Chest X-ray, AP view. Patient: 35 years old, sex M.
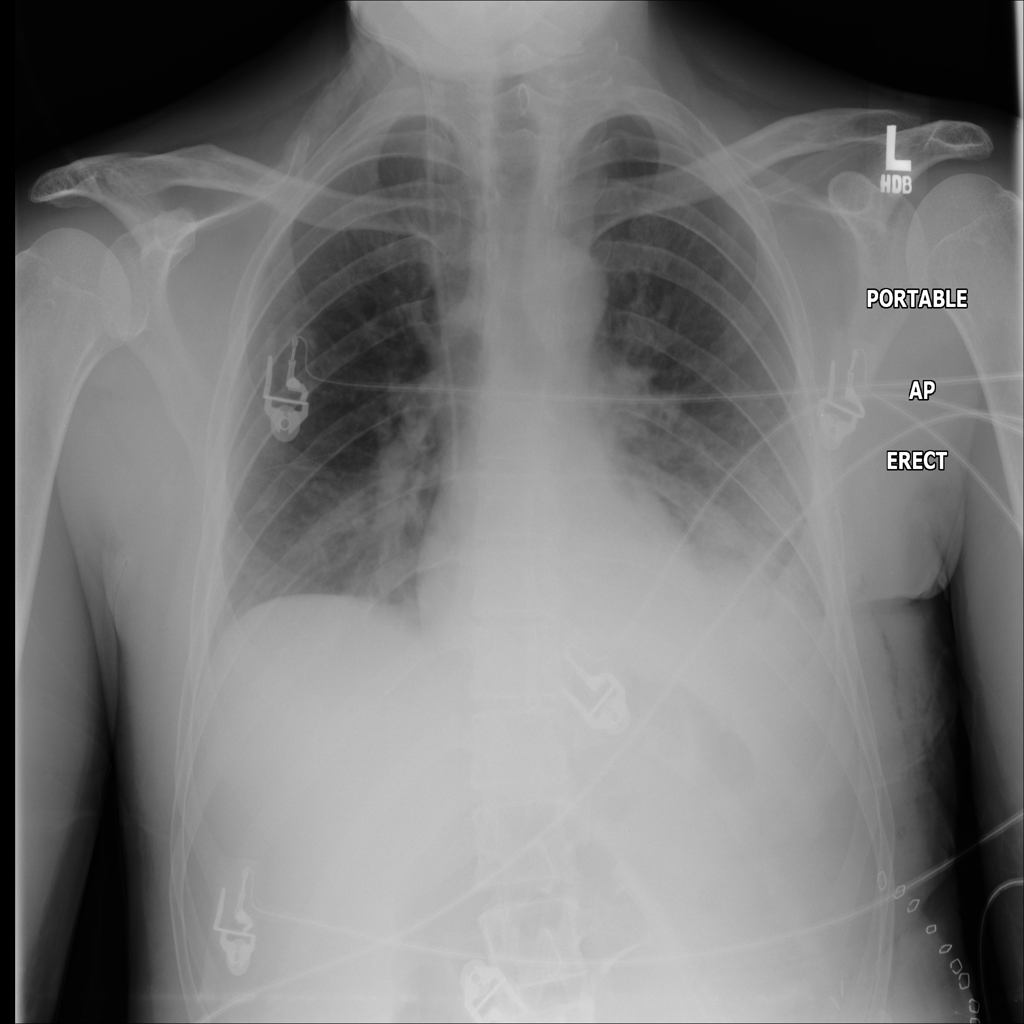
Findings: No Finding